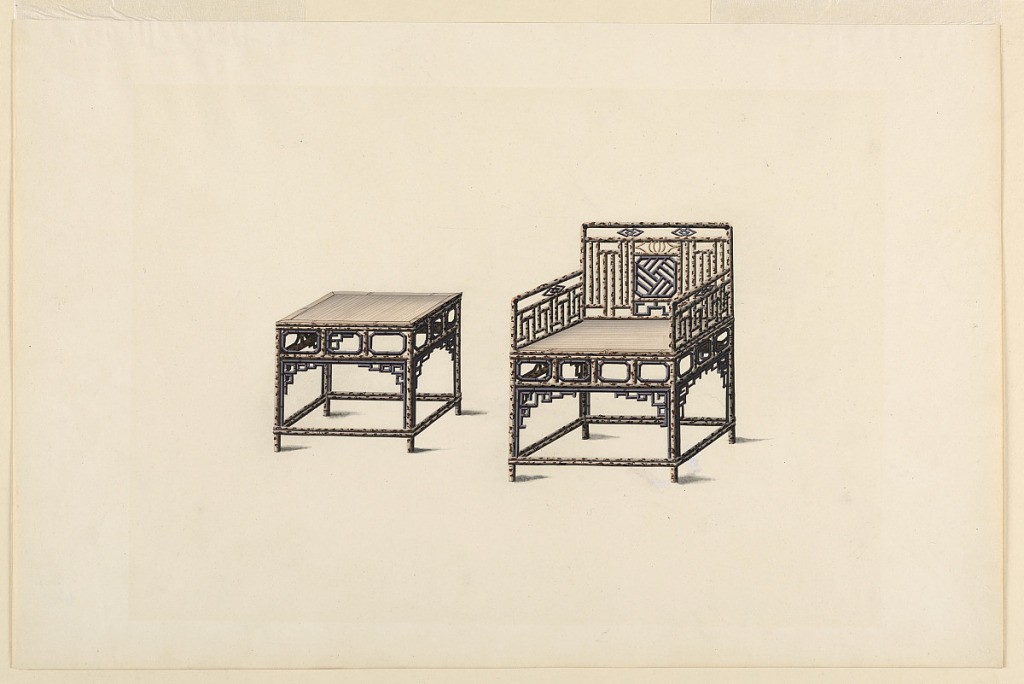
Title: Design for Bamboo Chair and Table
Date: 1794–1804
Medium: Gouache over graphite, correction in white gouache Support: white wove paper
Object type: Drawing
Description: Horizontal rectangle; a bamboo arm chair, with rattan seat and low, square back, and a low bamboo table, with rattan top. Top edge wrinkled. (OPB '60)